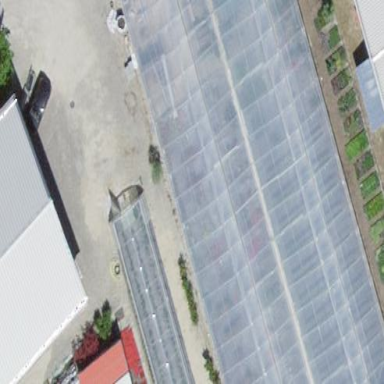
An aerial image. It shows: Polytunnel greenhouse.